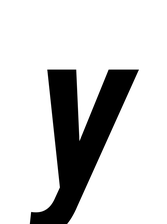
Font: Roboto-Italic_Condensed_SemiBold_Italic